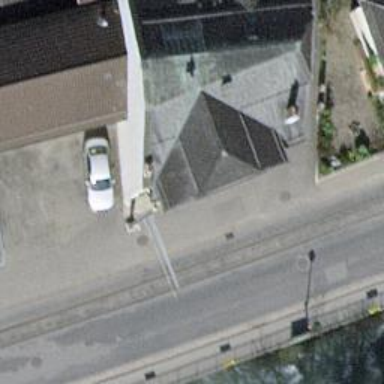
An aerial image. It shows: Bus stop along the road.